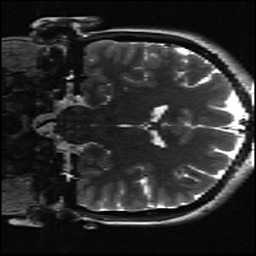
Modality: inplaneT2
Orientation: coronal